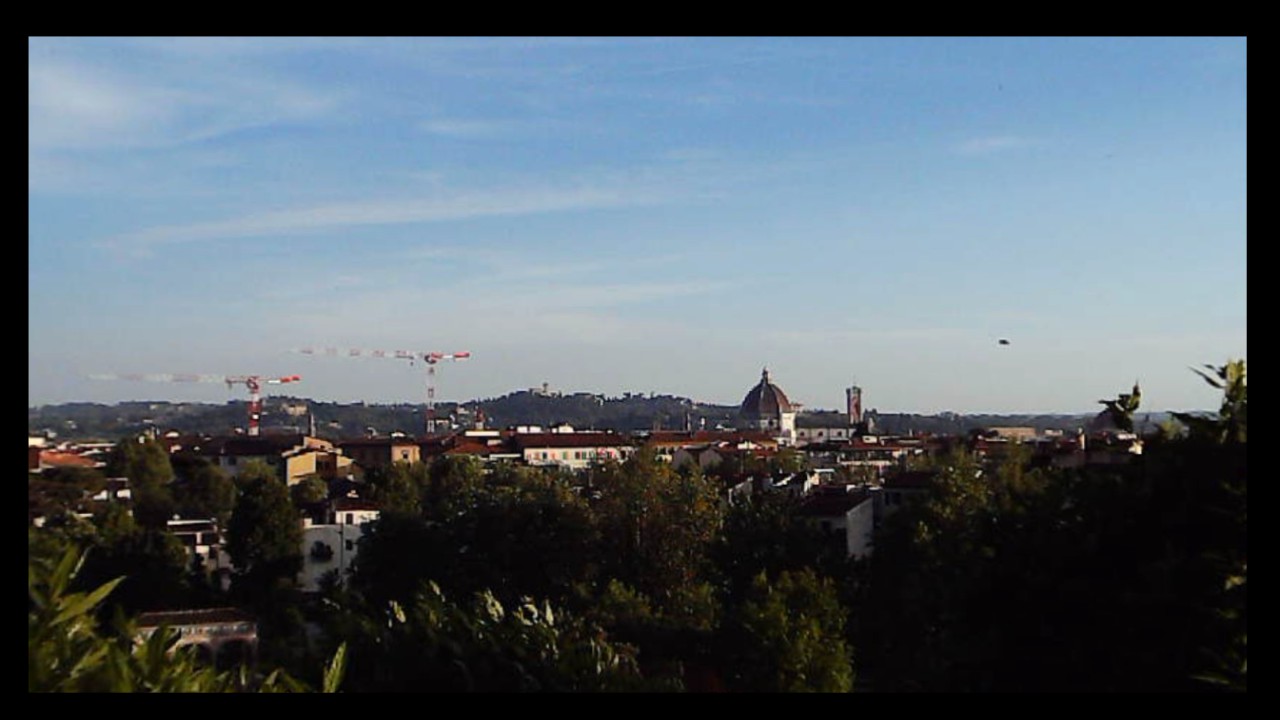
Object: Betafpv air75